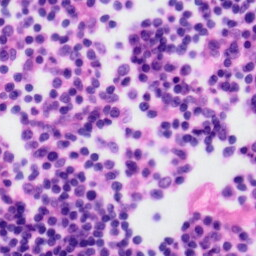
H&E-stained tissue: Tonsil